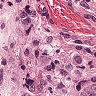
Metastatic tissue present: yes